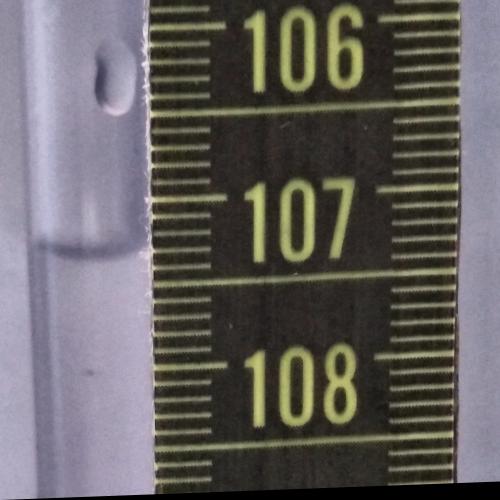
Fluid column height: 107.3 cm